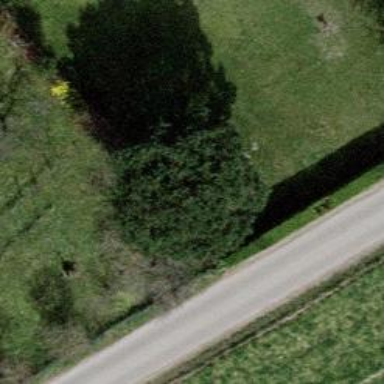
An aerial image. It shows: Evergreen needle-leaved tree.